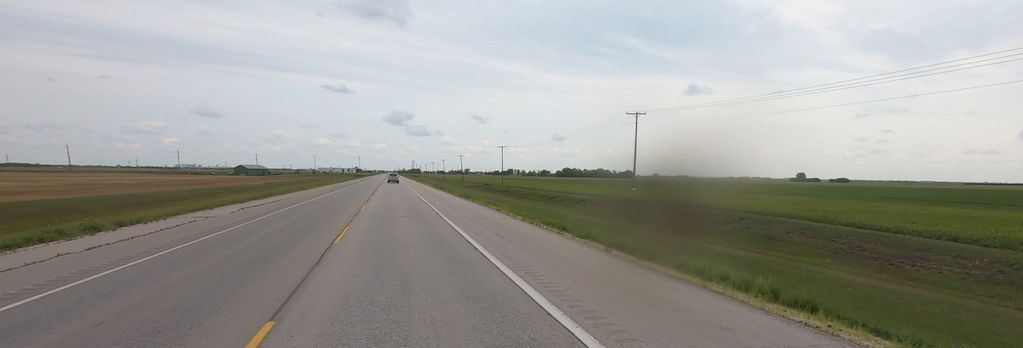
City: winnipeg